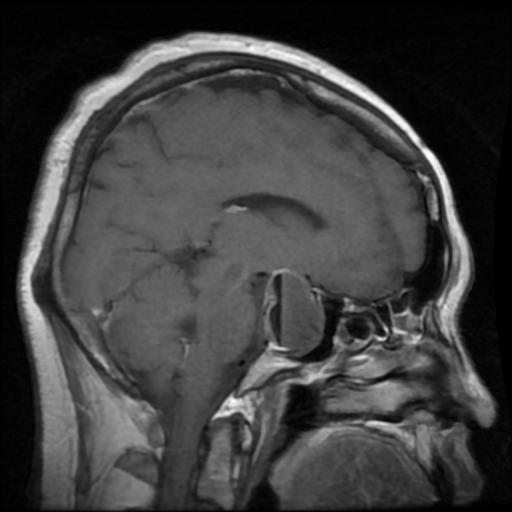
Label: pituitary